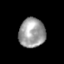
Tissue: skin
Cell type: Epithelial cells
Senescence score: 0.2684
Nuclear area (px): 758
Mean DAPI intensity: 155.565